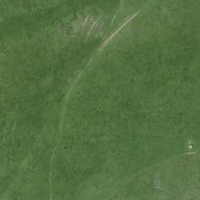
EUNIS habitat code: 23
Species observed at this site:
Cardamine pratensis